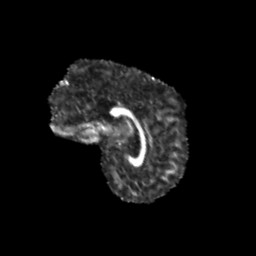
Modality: FA
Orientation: sagittal
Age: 10
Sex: female
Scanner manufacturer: siemens
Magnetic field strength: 3 T
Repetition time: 3.8 s
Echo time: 0.07 s